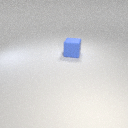
large blue rubber cube